CT reconstruction: vmi40
Segmentation target: lesions
Patient: M, age 59
ISS stage: Stage 2
Metal implant: no
Axial slice:
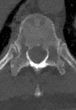
Sagittal slice:
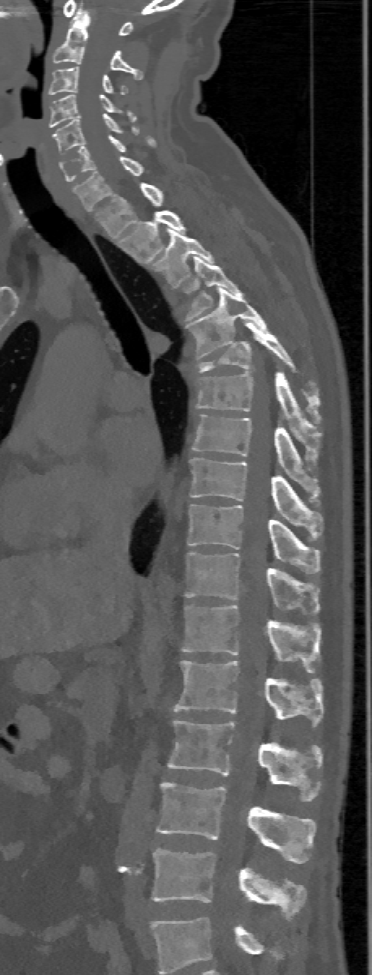